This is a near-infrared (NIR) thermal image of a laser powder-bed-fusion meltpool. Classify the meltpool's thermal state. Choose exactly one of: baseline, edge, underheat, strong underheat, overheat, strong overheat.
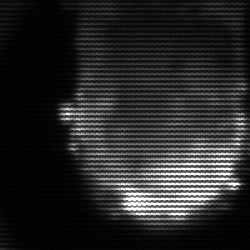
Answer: baseline